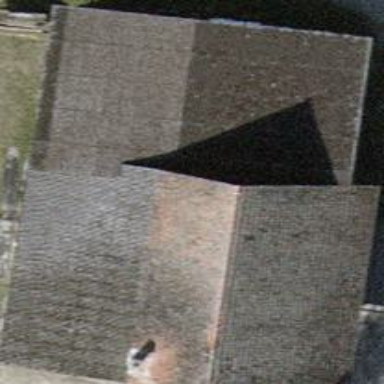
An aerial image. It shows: Gabled roof on farm auxiliary building.